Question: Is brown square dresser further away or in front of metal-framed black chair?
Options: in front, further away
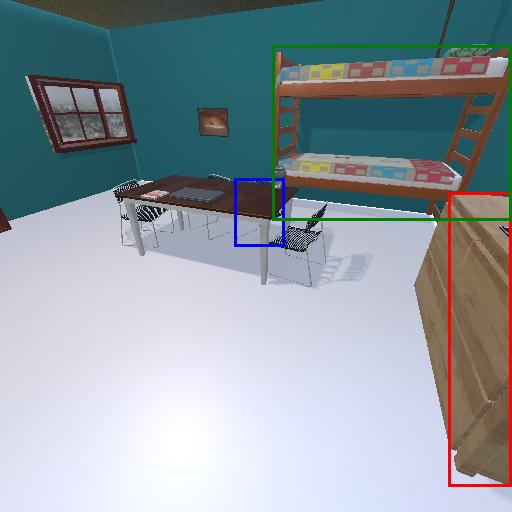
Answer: in front